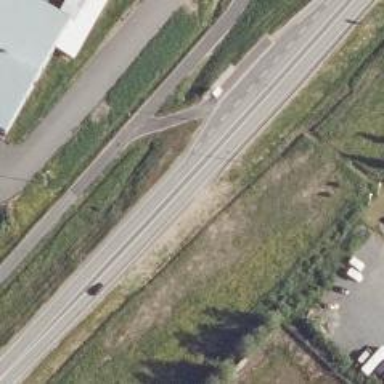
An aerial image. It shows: Asphalt road designated as trunk highway.